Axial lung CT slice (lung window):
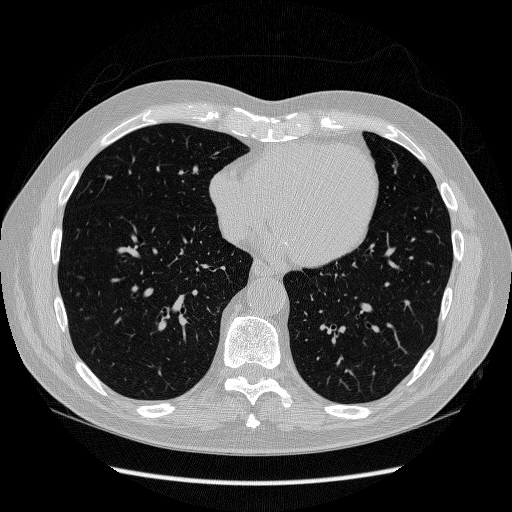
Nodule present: no